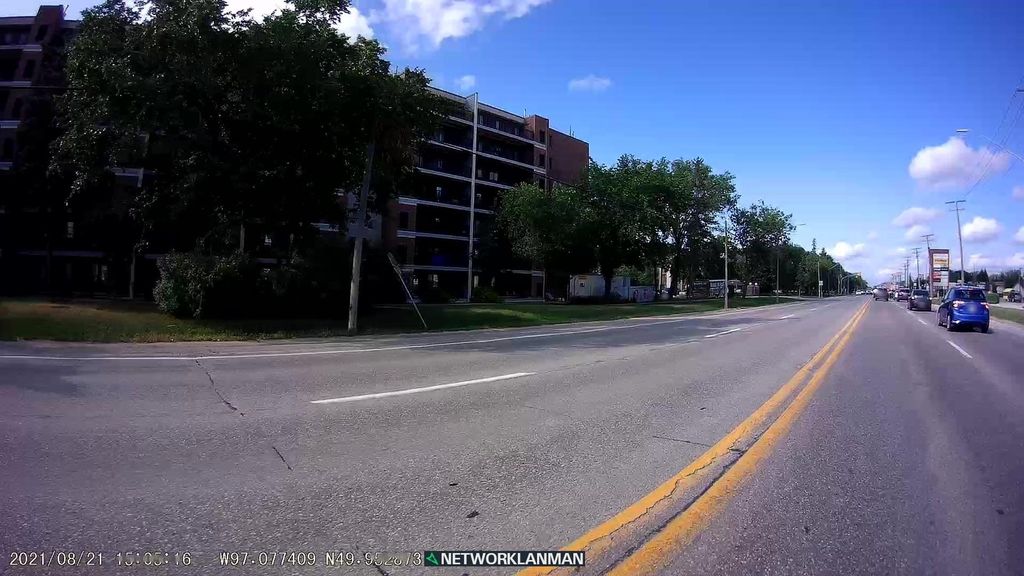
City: winnipeg